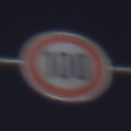
Verkehrszeichen: Geschwindigkeit100
Umgebung: Outdoor, Nature
Tageszeit: Midday
Wetter: Clear
Licht: Natural
Jahreszeit: NotSpecified
Kontrast: HighContrast